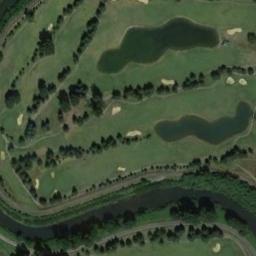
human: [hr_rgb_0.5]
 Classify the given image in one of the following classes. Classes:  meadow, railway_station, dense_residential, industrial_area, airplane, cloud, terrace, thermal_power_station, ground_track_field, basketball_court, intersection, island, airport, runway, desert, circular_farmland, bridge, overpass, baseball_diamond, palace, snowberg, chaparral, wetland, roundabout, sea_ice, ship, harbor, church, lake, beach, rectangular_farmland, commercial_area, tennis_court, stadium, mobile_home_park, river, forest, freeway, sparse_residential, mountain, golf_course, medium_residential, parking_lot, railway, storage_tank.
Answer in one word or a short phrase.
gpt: golf_course